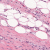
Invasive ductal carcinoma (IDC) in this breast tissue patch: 0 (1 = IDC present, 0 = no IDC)